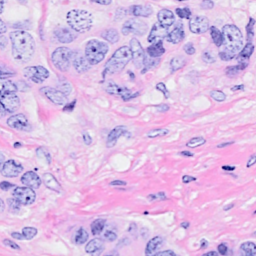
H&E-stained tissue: Breast